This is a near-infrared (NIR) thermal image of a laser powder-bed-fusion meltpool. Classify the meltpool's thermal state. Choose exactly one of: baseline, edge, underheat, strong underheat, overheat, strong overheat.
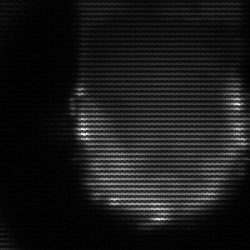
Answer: baseline